Question: In a nutshell, I can't get text in Spyder to look nearly as good as Sublime Text. (I have the same basic problem with PyCharm in comparison to Sublime, as well).
Below is a pic of the same file (Sublime left, Spyder right), side by side in both programs, same font (Source Code Pro, 13 points), both running Monokai Extended Bright, which I went in and tweaked a little to get the colors to match as much as possible. ClearType is on.
Is there anything that can be done to make text - pardon the pun - more Sublime? Some programs seem to have good font rendering (Sublime, Cmder/Conemu with cmd.exe), others not so much. It's clearly possible to make the text look good on Windows, is there anything that can be done from a user-level to fix it?

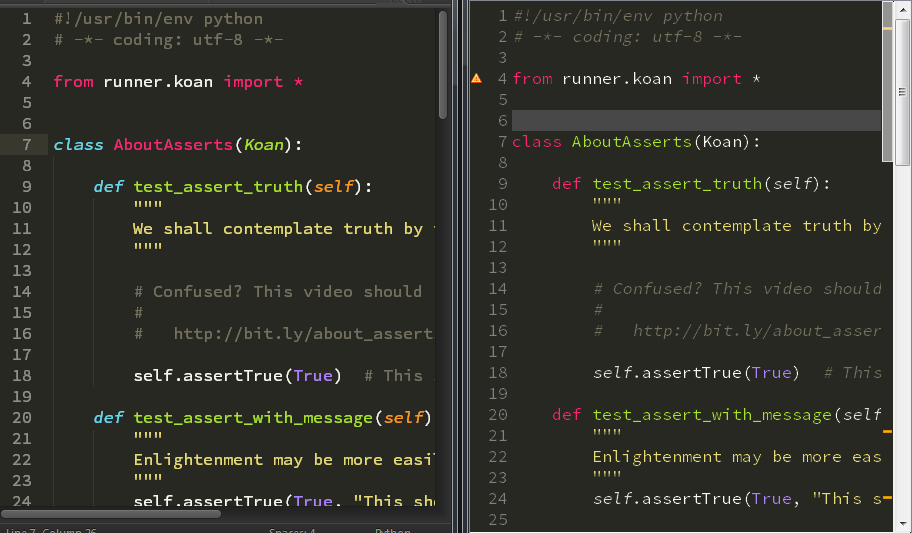
Answer: Aside from running through the entire Clear Type setup again (which I'd recommend doing, it helped me out a lot recently), there's not much you can do to modify how individual programs render text. Some Windows programs tie in to the Windows libraries for rendering text and graphics (and I believe there are a number to choose from, as well as different versions, so performance among them may vary considerably depending on your hardware and software), while others either take advantage of third-party libraries or, like Sublime, roll their own. The general consensus online from people who should know is that Jon Skinner, the creator of Sublime Text, wrote his own GUI library in C++, one of the reasons for Sublime's small size and speed - only the functions that are needed are there, not the whole kitchen sink. Notes in the <URL> indicate that he's tweaked it quite a bit, so I would imagine the performance is just getting better. PyCharm's authors likely don't have Skinner's level of obsession with font rendering, and their graphics engine may not have that level of tuning capability at any rate.